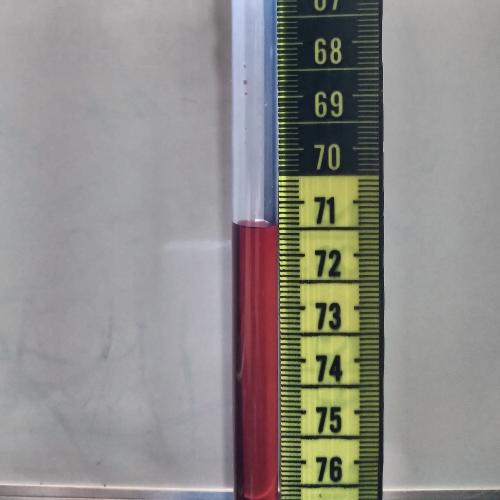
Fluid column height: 71.5 cm